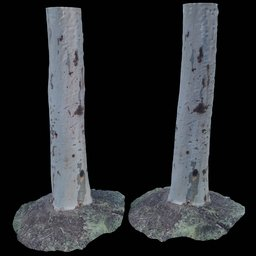
Label: nature